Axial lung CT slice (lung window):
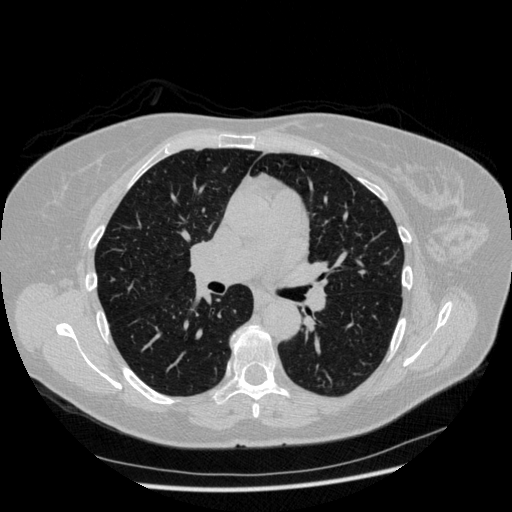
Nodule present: no